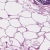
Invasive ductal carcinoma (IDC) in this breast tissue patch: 0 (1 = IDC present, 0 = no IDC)